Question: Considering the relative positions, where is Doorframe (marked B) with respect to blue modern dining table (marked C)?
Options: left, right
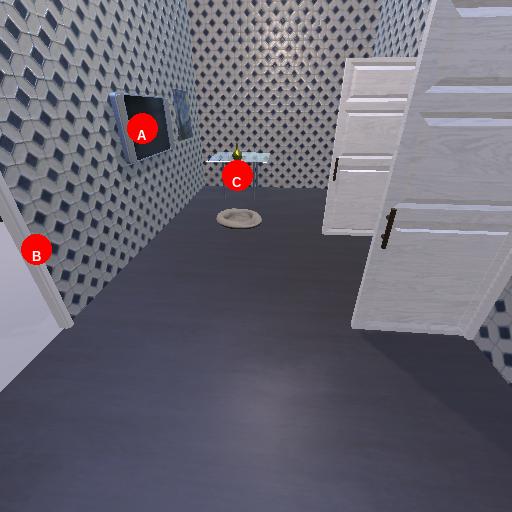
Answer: left